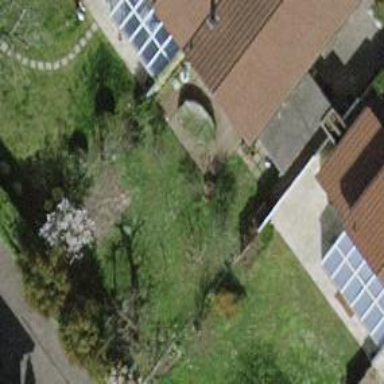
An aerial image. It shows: Garden surrounded by fence.